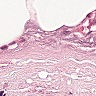
Metastatic tissue present: no